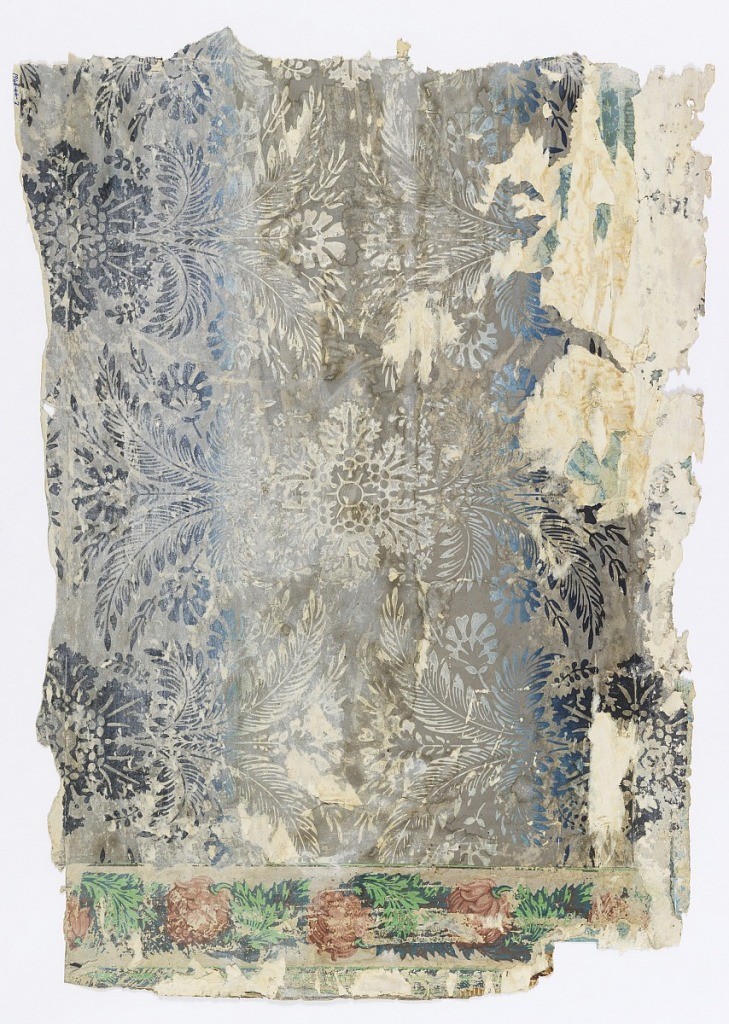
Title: Sidewall and border
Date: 1820–30
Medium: Block-printed on handmade paper
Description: On gray ground, large-scale, formalized pattern of floral and foliage forms in ombred shades of blue and of white.